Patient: sex F, age 26
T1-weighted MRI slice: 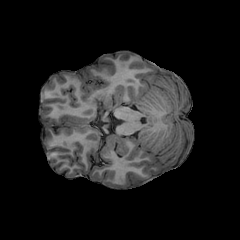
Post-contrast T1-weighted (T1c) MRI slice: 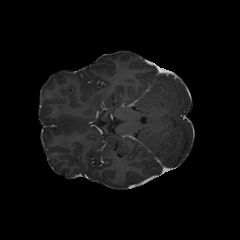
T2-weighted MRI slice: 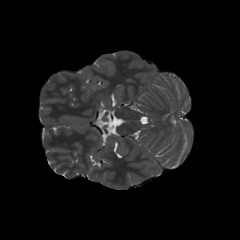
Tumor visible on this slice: no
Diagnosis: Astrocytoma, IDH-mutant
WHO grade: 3